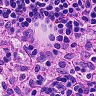
Metastatic tissue present: no